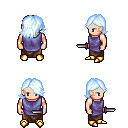
a pixel art fantasy rpg character, male body template, human, light skin, chain tabard jacket, robe skirt, white cyan swoop hairstyle, gold boots, dagger, four views (front, back, left, right), 2x2 character sprite sheet, small pixel art, hard edges, no anti-aliasing